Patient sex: M
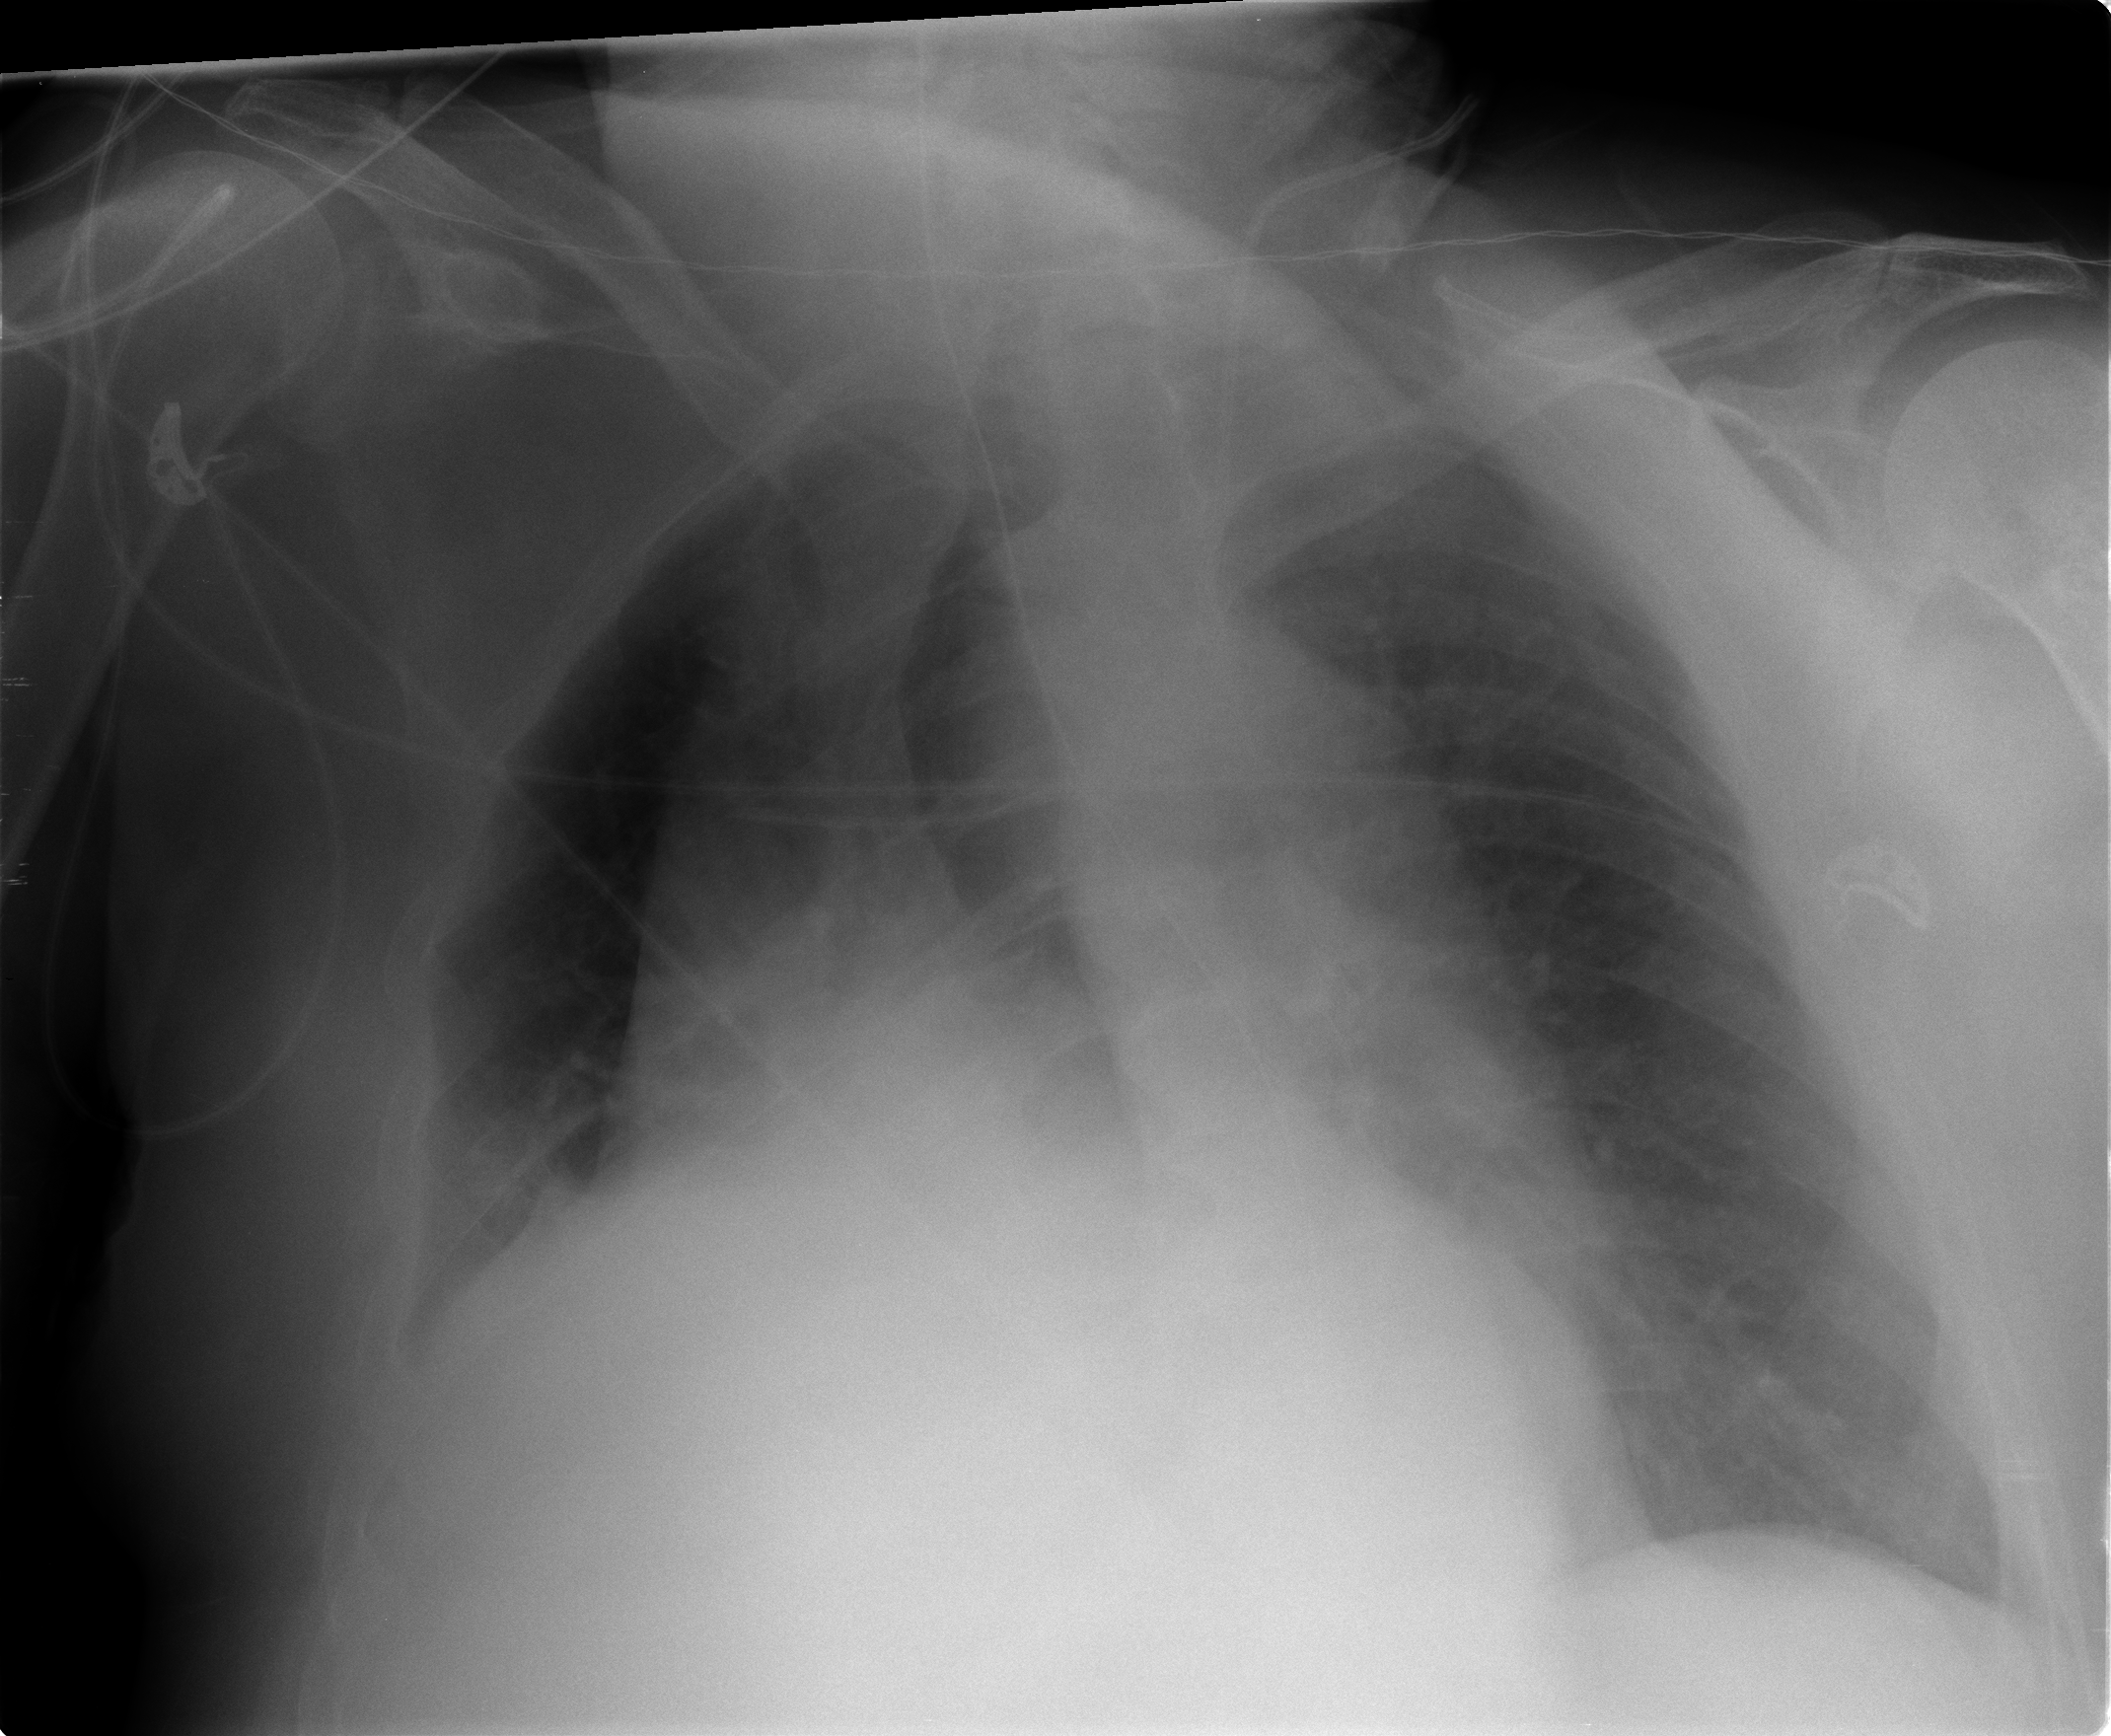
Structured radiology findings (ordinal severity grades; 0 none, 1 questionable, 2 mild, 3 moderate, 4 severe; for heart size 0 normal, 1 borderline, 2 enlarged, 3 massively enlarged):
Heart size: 2
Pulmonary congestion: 1
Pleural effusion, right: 1
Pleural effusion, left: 0
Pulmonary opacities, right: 0
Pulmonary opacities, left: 0
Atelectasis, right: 1
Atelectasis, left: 0